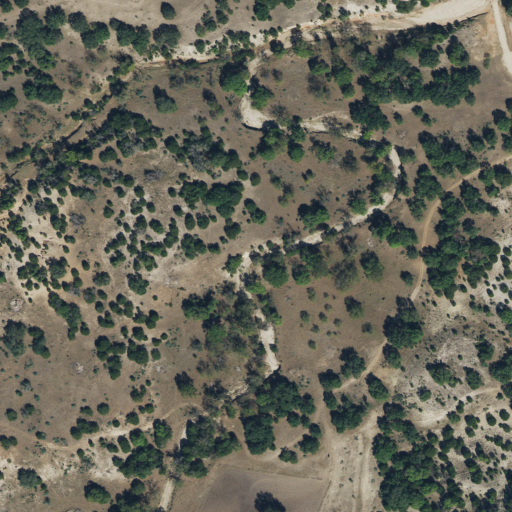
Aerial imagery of valley in Texas named Bear Hollow containing shrub and open development